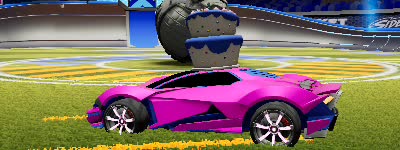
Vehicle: werewolf